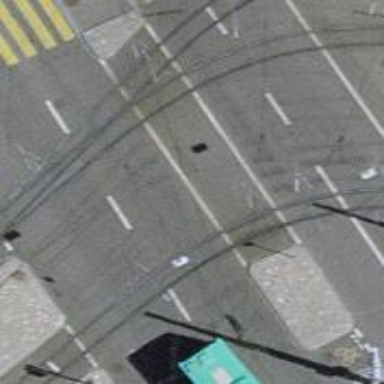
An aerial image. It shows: Tram level crossing on railway.